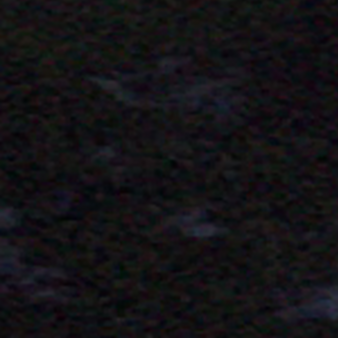
Label: other